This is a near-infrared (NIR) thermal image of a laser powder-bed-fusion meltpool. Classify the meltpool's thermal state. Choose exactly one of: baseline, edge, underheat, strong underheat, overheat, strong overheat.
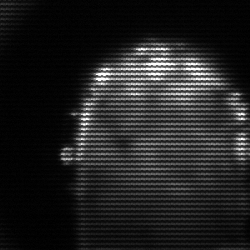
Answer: baseline